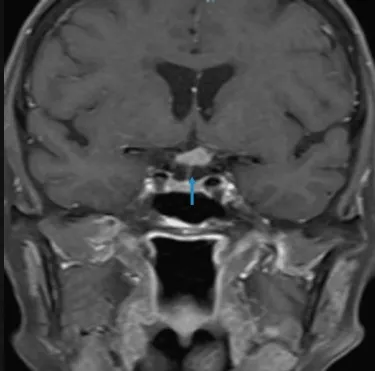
MRI orbits wwo contrast. T1 with contrast in the coronal section. Shows homogeneous enhancement of the left retro-orbital optic tract. . Wwo: With and without; FLAIR: Fluid-attenuated inversion recovery.
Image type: radiology (mri)